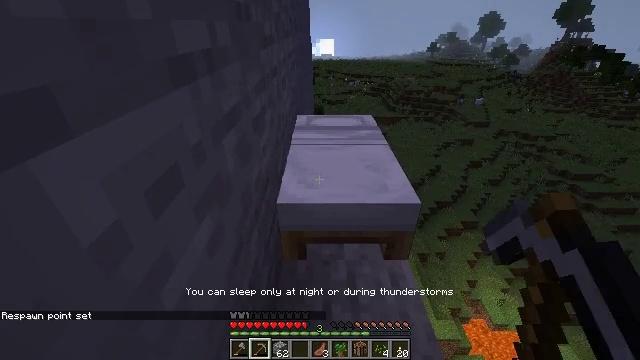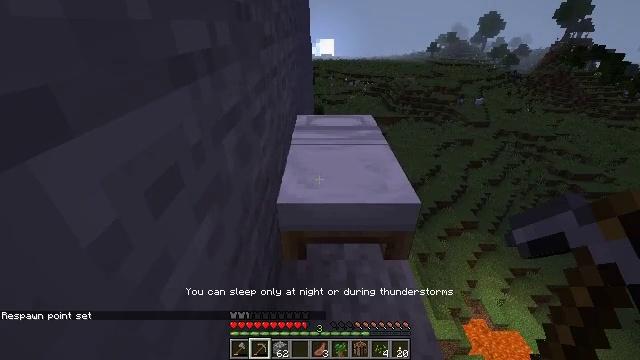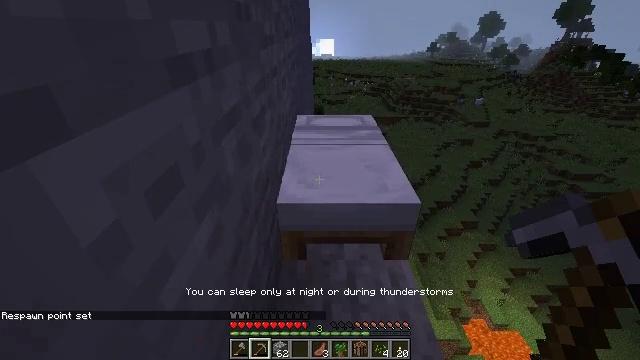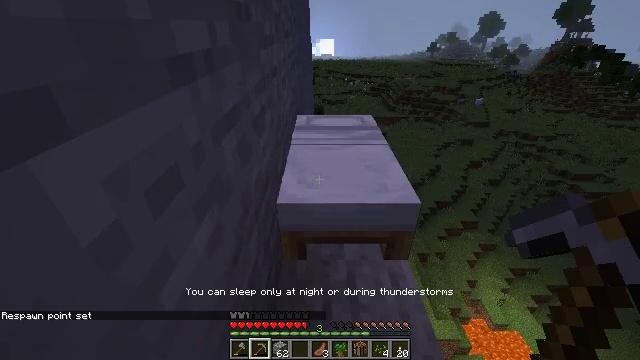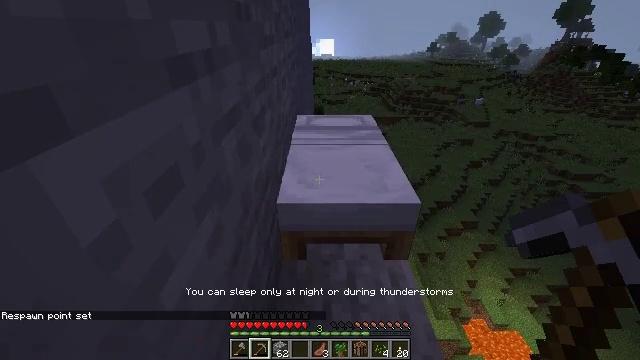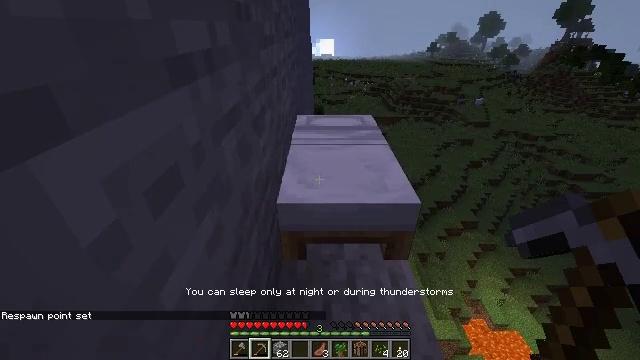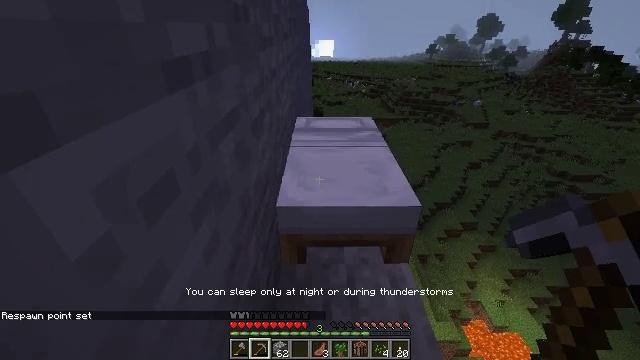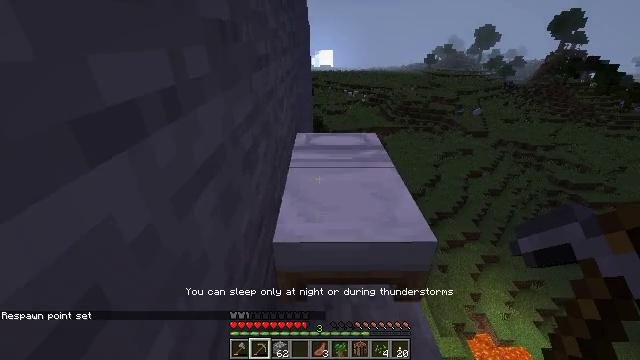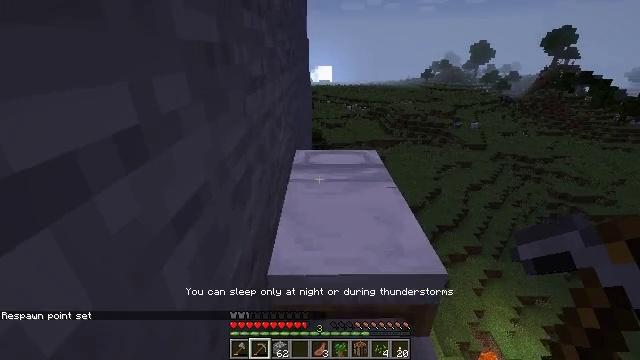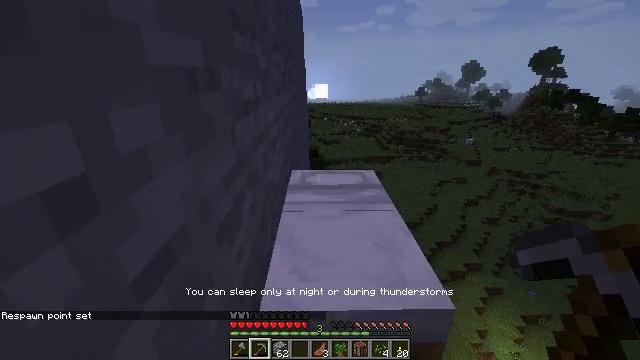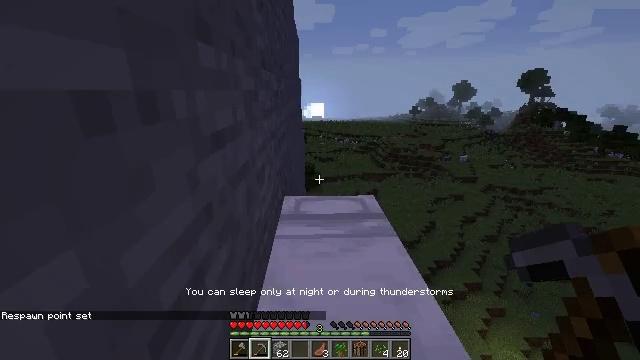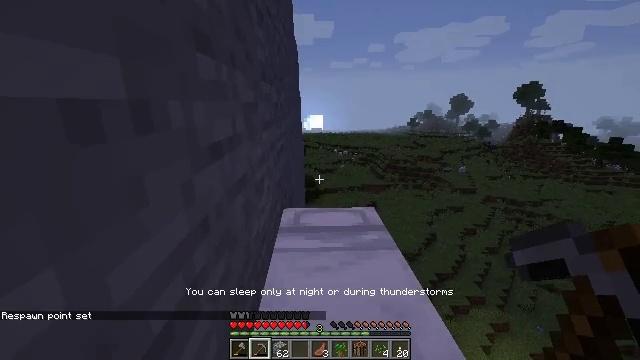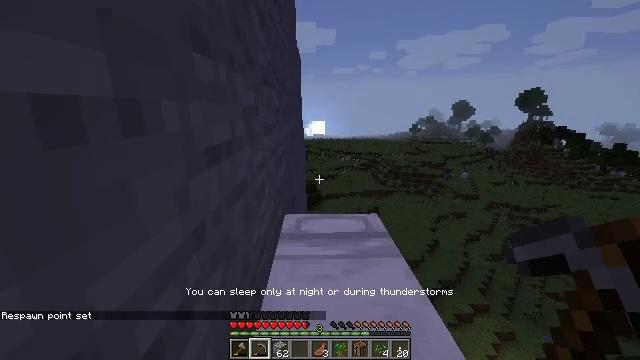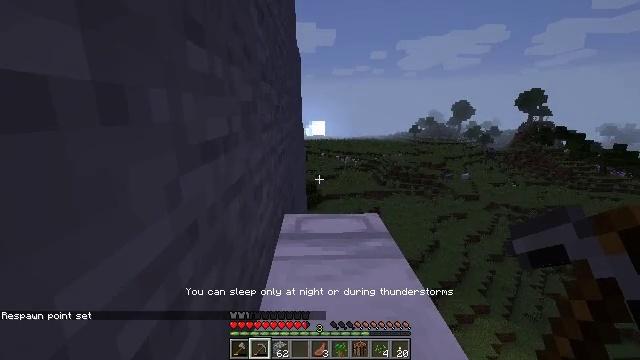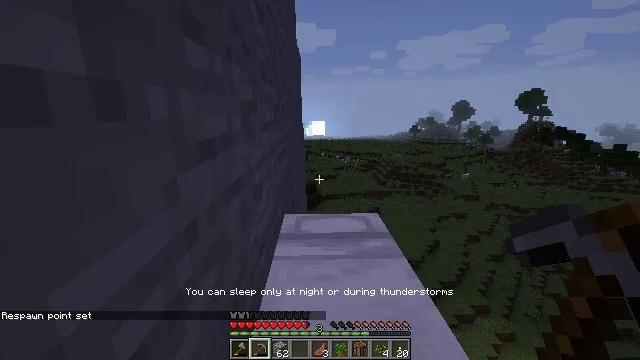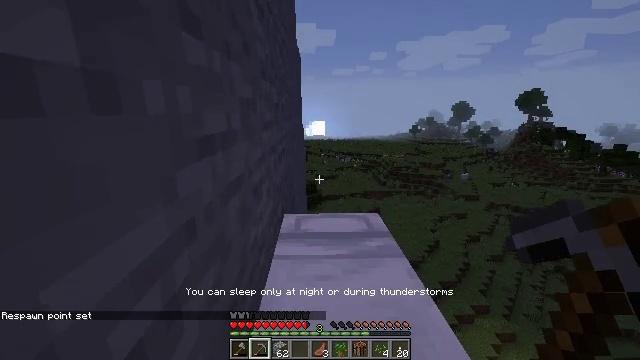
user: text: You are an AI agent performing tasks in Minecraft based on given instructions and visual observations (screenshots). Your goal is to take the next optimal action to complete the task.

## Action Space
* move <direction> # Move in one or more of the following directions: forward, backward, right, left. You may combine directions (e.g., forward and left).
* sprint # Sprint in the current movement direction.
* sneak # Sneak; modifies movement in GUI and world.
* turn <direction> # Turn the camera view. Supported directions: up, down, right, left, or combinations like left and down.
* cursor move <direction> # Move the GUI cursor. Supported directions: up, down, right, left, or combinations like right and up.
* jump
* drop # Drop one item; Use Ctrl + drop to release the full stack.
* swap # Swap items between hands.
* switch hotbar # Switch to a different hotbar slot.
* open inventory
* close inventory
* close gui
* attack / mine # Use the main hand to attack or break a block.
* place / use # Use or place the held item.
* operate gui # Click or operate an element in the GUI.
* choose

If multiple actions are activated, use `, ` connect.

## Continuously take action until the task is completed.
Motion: motion action
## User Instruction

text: Pick up the white bed by breaking it.
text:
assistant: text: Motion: no_op
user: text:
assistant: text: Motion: no_op
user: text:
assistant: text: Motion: no_op
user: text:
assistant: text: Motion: no_op
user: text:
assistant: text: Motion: no_op
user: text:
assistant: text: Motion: move forward
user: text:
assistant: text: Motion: move forward, turn up
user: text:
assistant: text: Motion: move forward, turn up
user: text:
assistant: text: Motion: move forward, turn up
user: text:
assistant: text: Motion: turn up
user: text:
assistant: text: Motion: turn up
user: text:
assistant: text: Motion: turn up
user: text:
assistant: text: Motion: no_op
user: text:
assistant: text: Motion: no_op
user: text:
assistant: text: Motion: no_op
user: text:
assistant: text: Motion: no_op
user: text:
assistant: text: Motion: no_op
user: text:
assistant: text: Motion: no_op
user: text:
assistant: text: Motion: no_op
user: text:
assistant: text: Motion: no_op
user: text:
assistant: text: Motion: no_op
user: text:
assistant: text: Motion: turn up
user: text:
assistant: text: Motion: turn up, jump
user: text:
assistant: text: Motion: jump
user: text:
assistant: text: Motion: no_op
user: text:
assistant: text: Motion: no_op
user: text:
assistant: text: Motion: no_op
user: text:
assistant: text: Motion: no_op
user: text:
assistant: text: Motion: no_op
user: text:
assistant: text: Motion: no_op